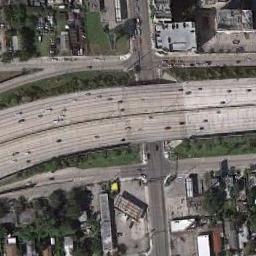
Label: overpass